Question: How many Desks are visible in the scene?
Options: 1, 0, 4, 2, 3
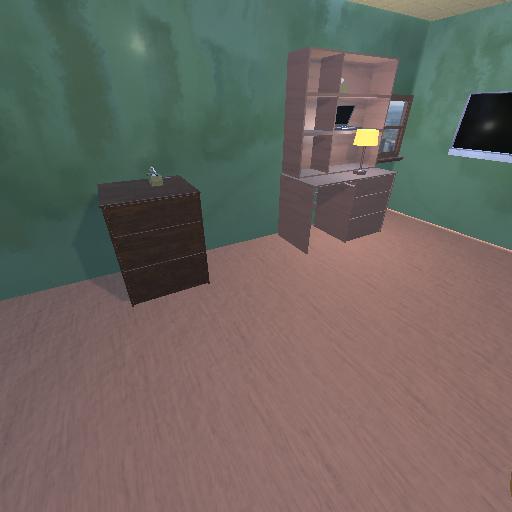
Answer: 1